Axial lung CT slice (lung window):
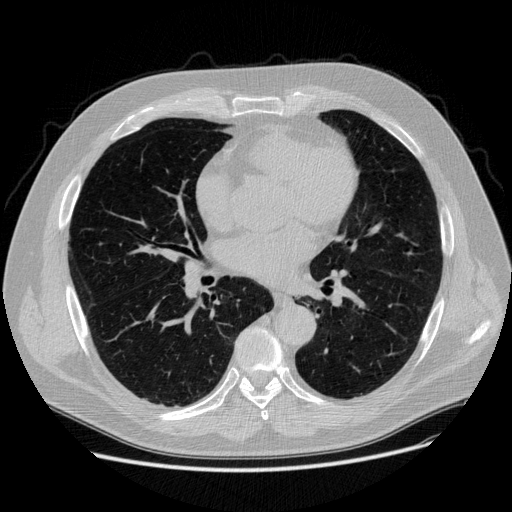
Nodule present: no